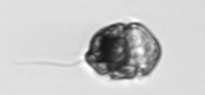
Label: Proterythropsis